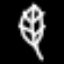
Label: leaf